Question: I'm seeing a dotted white border around a element (only in Firefox, not Chrome or Safari).
Screenshot -

Any idea what it is? There are no "-moz*" css rules on the element, and I'm unable to find any property that removes it.
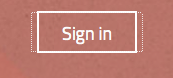
Answer: remove all outline in your css which look like this
'''
outline: 5px auto -webkit-focus-ring-color;
outline-offset: -2px;
'''